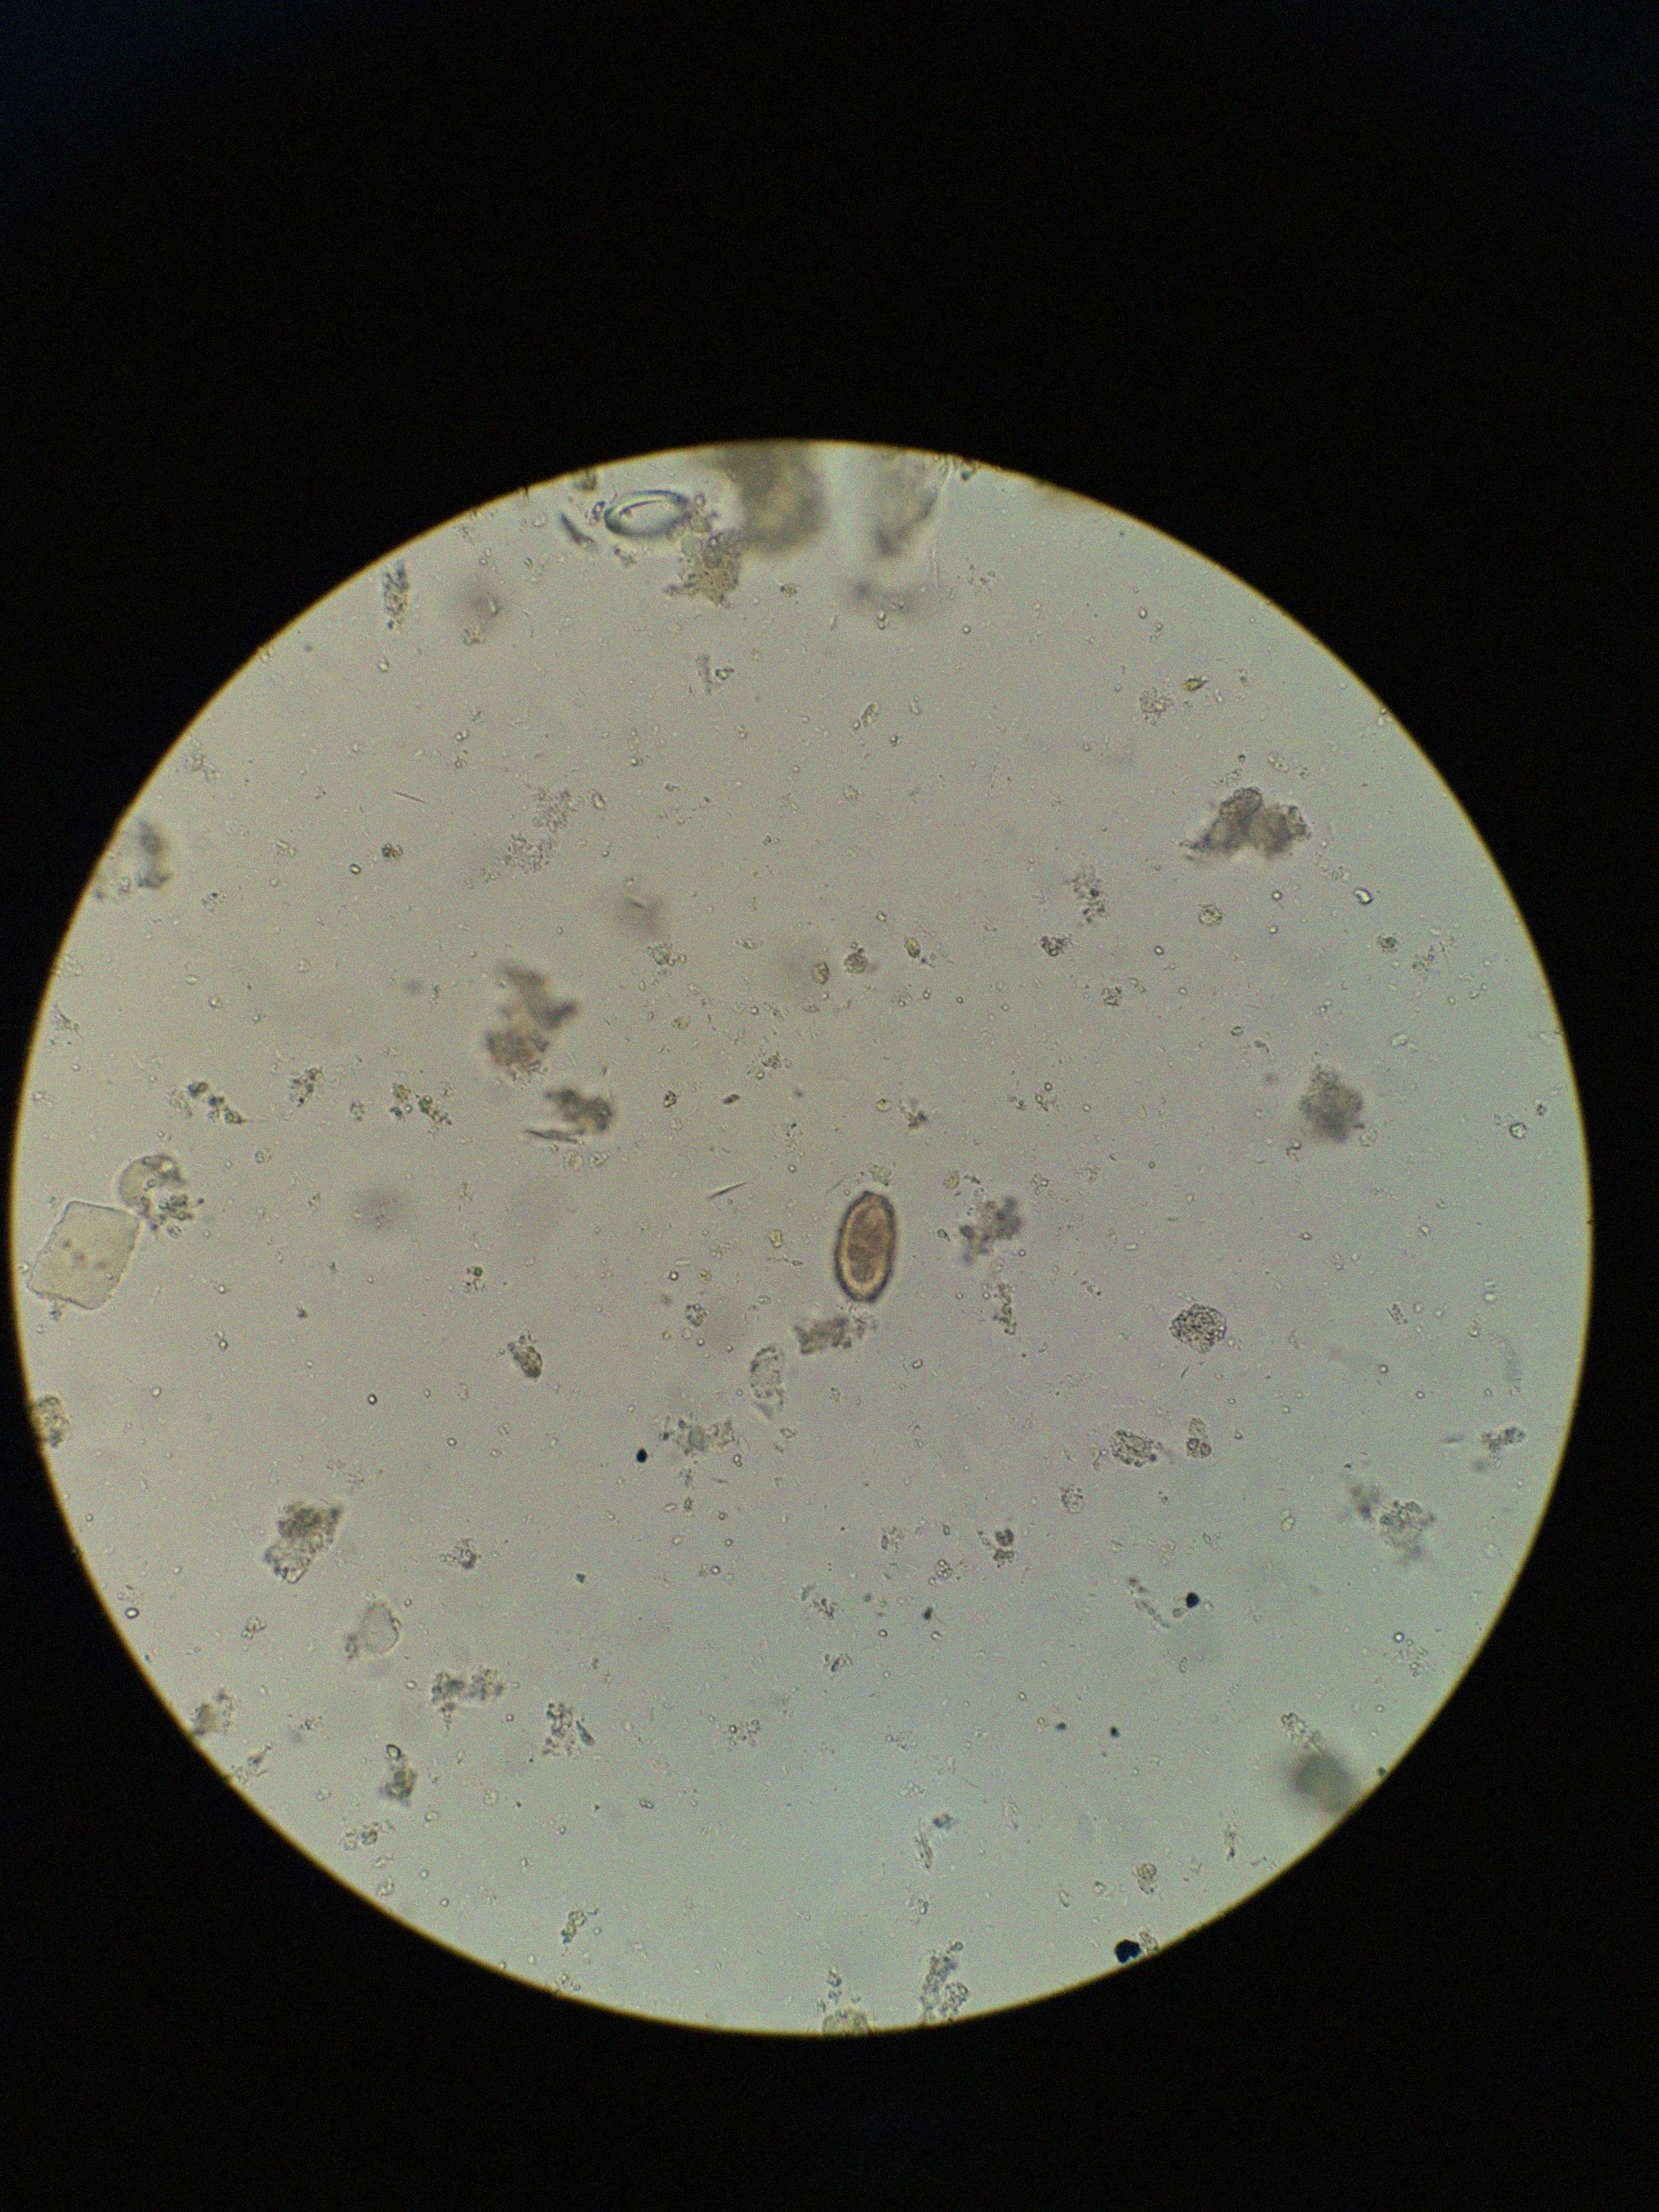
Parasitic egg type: Capillaria philippinensis